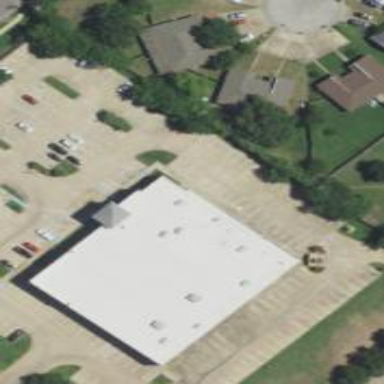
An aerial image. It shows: Fitness center building.